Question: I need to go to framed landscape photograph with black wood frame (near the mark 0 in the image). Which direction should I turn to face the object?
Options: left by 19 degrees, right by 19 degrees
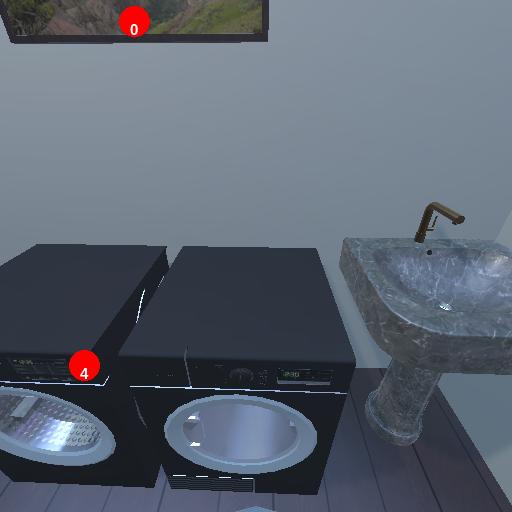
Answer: left by 19 degrees